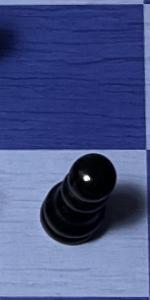
Label: Pawn_Black